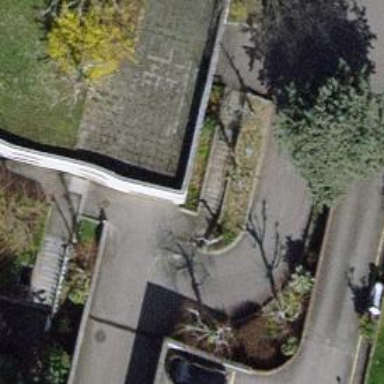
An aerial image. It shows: Parking entrance.